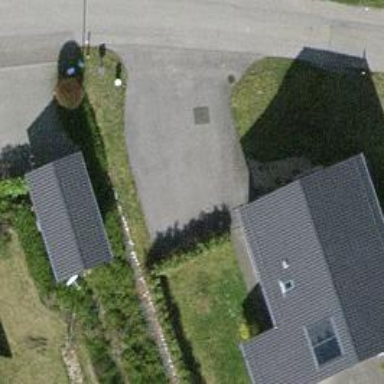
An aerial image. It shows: Simple and straightforward house.